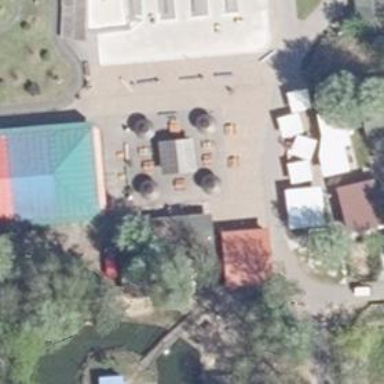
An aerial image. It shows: Picnic site for tourists.